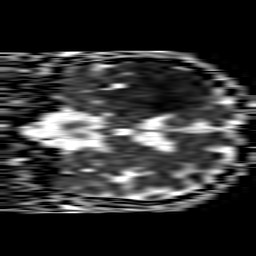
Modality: ADC
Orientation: coronal
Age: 75
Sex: male
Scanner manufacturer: philips
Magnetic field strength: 1.5 T
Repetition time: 3.572 s
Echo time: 0.09411 s